【题型】解答题　【知识点】解析几何　【难度】medium
如图，椭圆$\Gamma:\frac{y^2}{2}+x^2=1$的上、下焦点分别为$F_1$、$F_2$，过上焦点$F_1$与$y$轴垂直的直线交椭圆于$M$、$N$两点，动点$P$、$Q$分别在直线$MN$与椭圆$\Gamma$上。

(1)求线段$MN$的长；

(2)若线段$PQ$的中点在$x$轴上，求$\triangle F_2PQ$的面积；

(3)是否存在以$F_2Q$、$F_2P$为邻边的矩形$F_2QEP$，使得点$E$在椭圆$\Gamma$上？若存在，求出所有满足条件的点$Q$的纵坐标；若不存在，请说明理由。
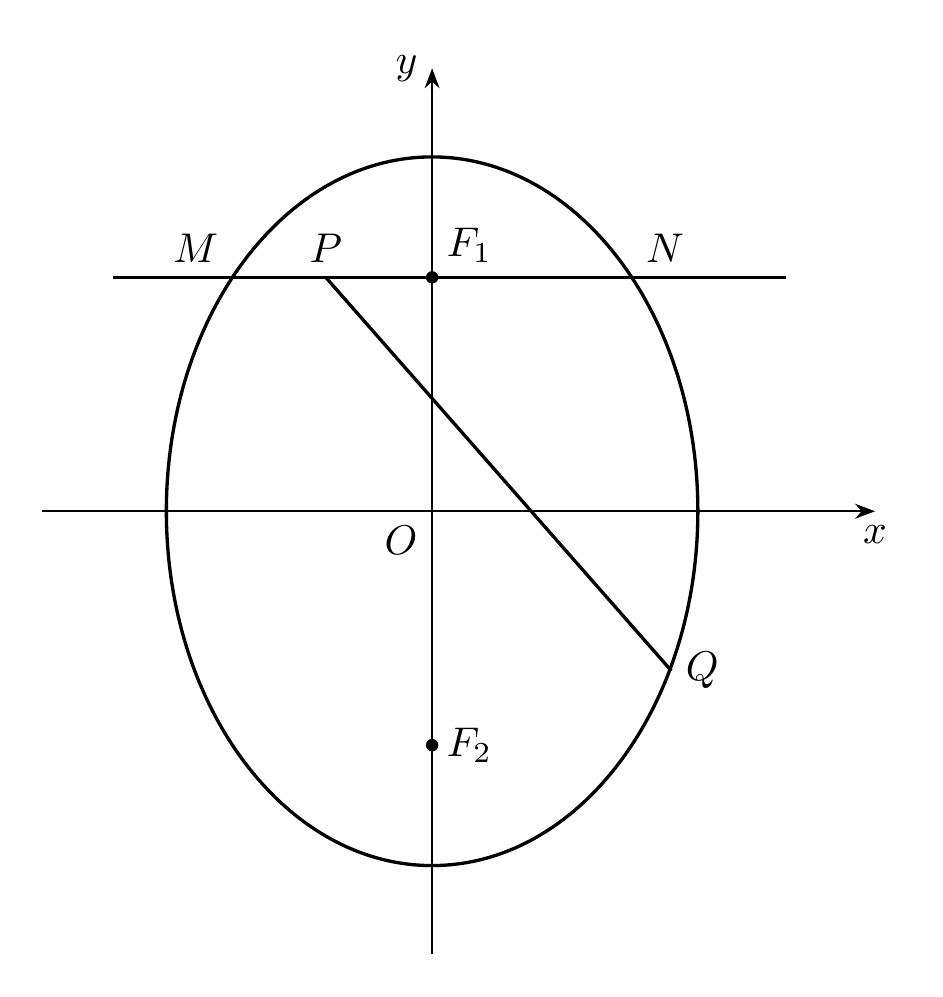
【解答】
\textbf{【答案】}
(1)$|MN|=\sqrt{2}$

(2)$\frac{\sqrt{2}}{2}$

(3)$-2+\sqrt{2}$或$-1$.

\textbf{【知识点】} 椭圆中三角形（四边形）的面积、椭圆中的通径问题、椭圆中存在定点满足某条件问题

\textbf{【分析】}
(1) 根据已知点求出点$N$的横坐标，根据对称性可得线段$MN$的长；

(2) 线段$PQ$的中点在$x$轴上，得$Q$点纵坐标，代入椭圆方程得$Q$点横坐标，此时$PQ\perp x$轴，易得其面积；

(3) 假设存在以$F_2Q$，$F_2P$为邻边的矩形$F_2QEP$，使得点$E$在椭圆$C$上，设$P(x_0,y_0)$，$Q(x_1,y_1)$，$E(x_2,y_2)$，由平行四边形对角线相互平分把$E$点坐标用$P$，$Q$点坐标表示，然后把$E$点坐标代入椭圆方程，利用垂直得向量的数量积为$0$，得出$x_1,y_1,x_0,y_0$的关系，结合起来可得$x_0=0$或$x_0=-x_1$，再分别代入求得$y_1$，得结论。

\textbf{【详解】}
(1) 由$\Gamma:\frac{y^2}{2}+x^2=1$可得：$a=\sqrt{2}$，$b=1$，从而$c=\sqrt{a^2-b^2}=1$，

所以令$y=1$，则$\frac{1}{2}+x^2=1$，解得：$x=\pm\frac{\sqrt{2}}{2}$，

所以$|MN|=\sqrt{2}$。

---

(2) 线段$PQ$的中点在$x$轴上，则$y_Q=-1$，所以$PQ\perp y$轴，

所以令$y=-1$，则$\frac{1}{2}+x^2=1$，解得：$x=\pm\frac{\sqrt{2}}{2}$，

所以$S_{\triangle F_2PQ}=\frac{1}{2}|F_1F_2||PQ|=\frac{1}{2}\times\frac{\sqrt{2}}{2}\times2=\frac{\sqrt{2}}{2}$。

---

(3) $S_{\triangle F_2PQ}=\frac{1}{2}|F_1F_2||PQ|=\frac{1}{2}\times\frac{\sqrt{2}}{2}\times2=\frac{\sqrt{2}}{2}$，

假设存在以$F_2Q$，$F_2P$为邻边的矩形$F_2QEP$，使得点$E$在椭圆$C$上，

设$P(x_0,y_0)$，$Q(x_1,y_1)$，$E(x_2,y_2)$，$F_2(0,-1)$，

因为四边形$F_2QEP$是矩形，一定为平行四边形，所以$\overrightarrow{F_2P}+\overrightarrow{F_2Q}=\overrightarrow{F_2E}$，

即$x_2=x_0+x_1$，$y_2=y_1+y_0+2$，所以$E(x_0+x_1,y_1+2)$，

$Q,E$都在椭圆上，
\[
\begin{cases}
\frac{y_1^2}{2}+x_1^2=1\\
\frac{(y_1+2)^2}{2}+(x_1+x_0)^2=1
\end{cases},
\]
变形得$x_0^2+2x_1x_0+2y_1+2=0$①，

又$QF_2\perp PF_2$，所以$\overrightarrow{QF_2}\cdot\overrightarrow{PF_2}=0$，即$(x_1,y_1+1)\cdot(x_0,y_0+1)=x_1x_0+0$，

则$2y_1+2=-x_0x_1$②，

①代入②得$x_0^2+x_1x_0=0$，解得：$x_0=0$或$x_0=-x_1$。

若$x_0=0$时，$y_0=-1$，$x_1=\pm\frac{\sqrt{2}}{2}$，此时$P$与$F_1$重合，$Q$点坐标为$(\pm\frac{\sqrt{2}}{2},-1)$；

若$x_0=-x_1$时，联立
\[
\begin{cases}
\frac{y_1^2}{2}+x_1^2=1\\
\frac{(y_1+2)^2}{2}+(x_1+x_0)^2=1
\end{cases},
\]
消去$x_1$可得：$y_1^2+4y_1+2=0$，解得：$y_1=-2\pm\sqrt{2}$，

因为$y_1\in[-\sqrt{2},\sqrt{2}]$，所以$y_1=-2+\sqrt{2}$，

所以存在满足题意的$Q$点，其纵坐标为$-2+\sqrt{2}$或$-1$。

\textbf{【点睛】} 思路点睛：对于圆锥曲线中探索性问题，求解步骤如下：

第一步：假设结论存在；

第二步：结合已知条件进行推理求解；

第三步：若能推出合理结果，经验证成立即可肯定正确；若推出矛盾，即否定假设；

第四步：反思回顾，查看关键点、易错点及解题规范。

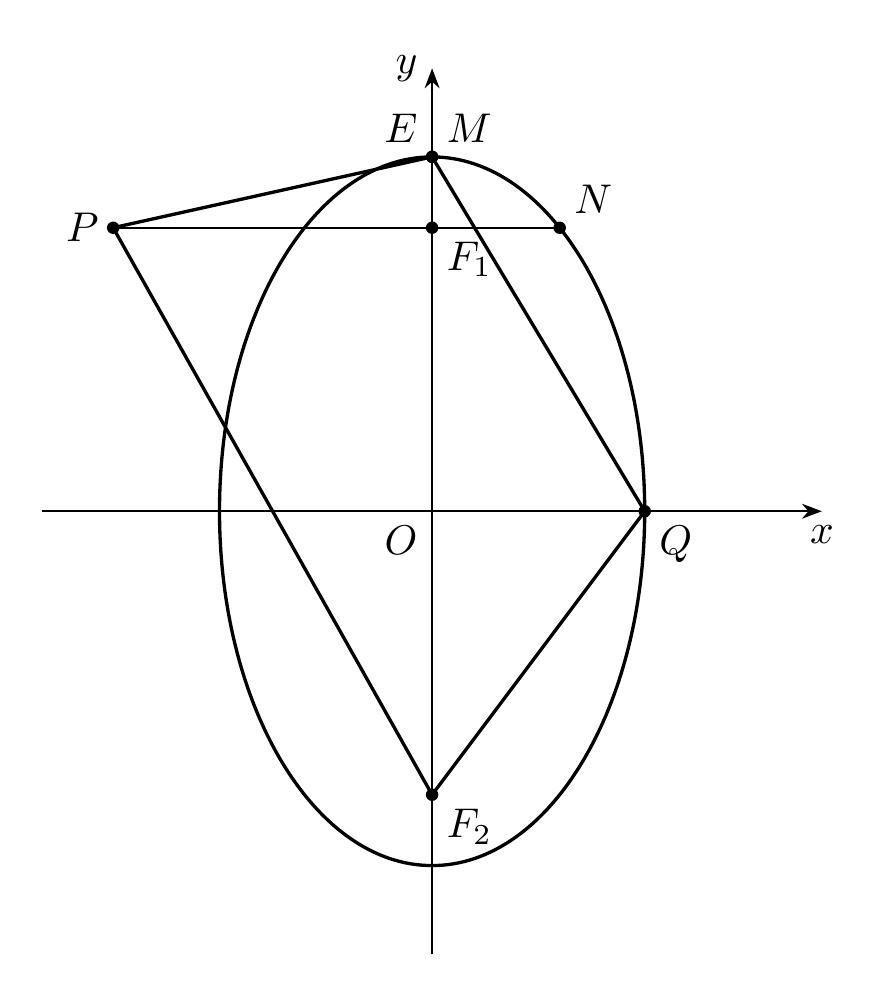